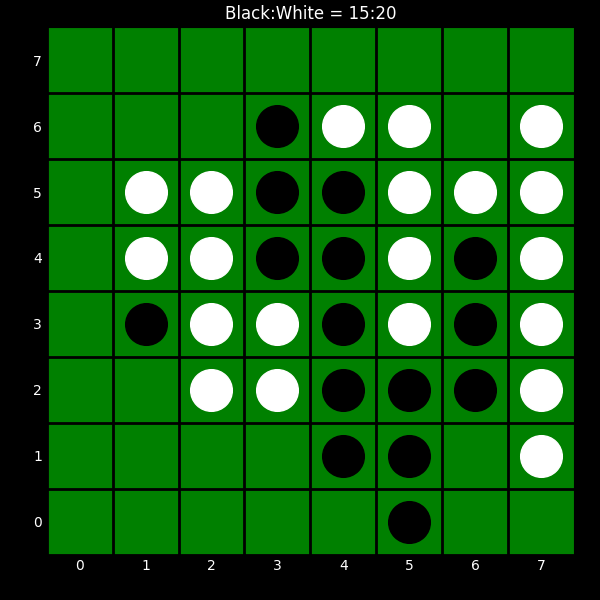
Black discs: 15
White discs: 20